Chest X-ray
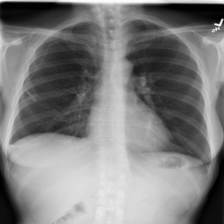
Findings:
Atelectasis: positive
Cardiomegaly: negative
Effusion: negative
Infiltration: negative
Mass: negative
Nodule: negative
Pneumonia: negative
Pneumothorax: negative
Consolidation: negative
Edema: negative
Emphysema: negative
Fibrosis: negative
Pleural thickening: negative
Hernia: negative